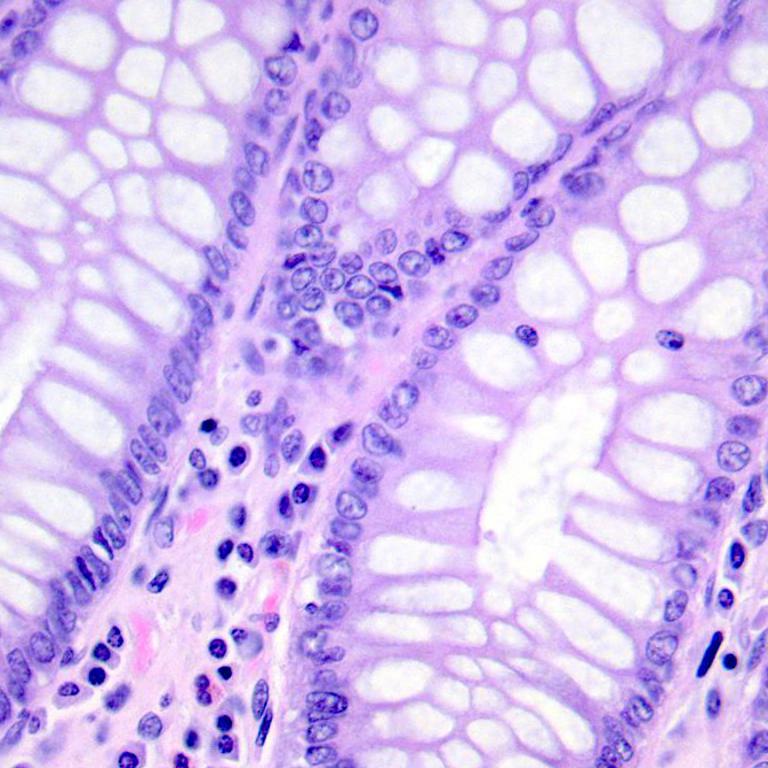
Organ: colon
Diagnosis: benign